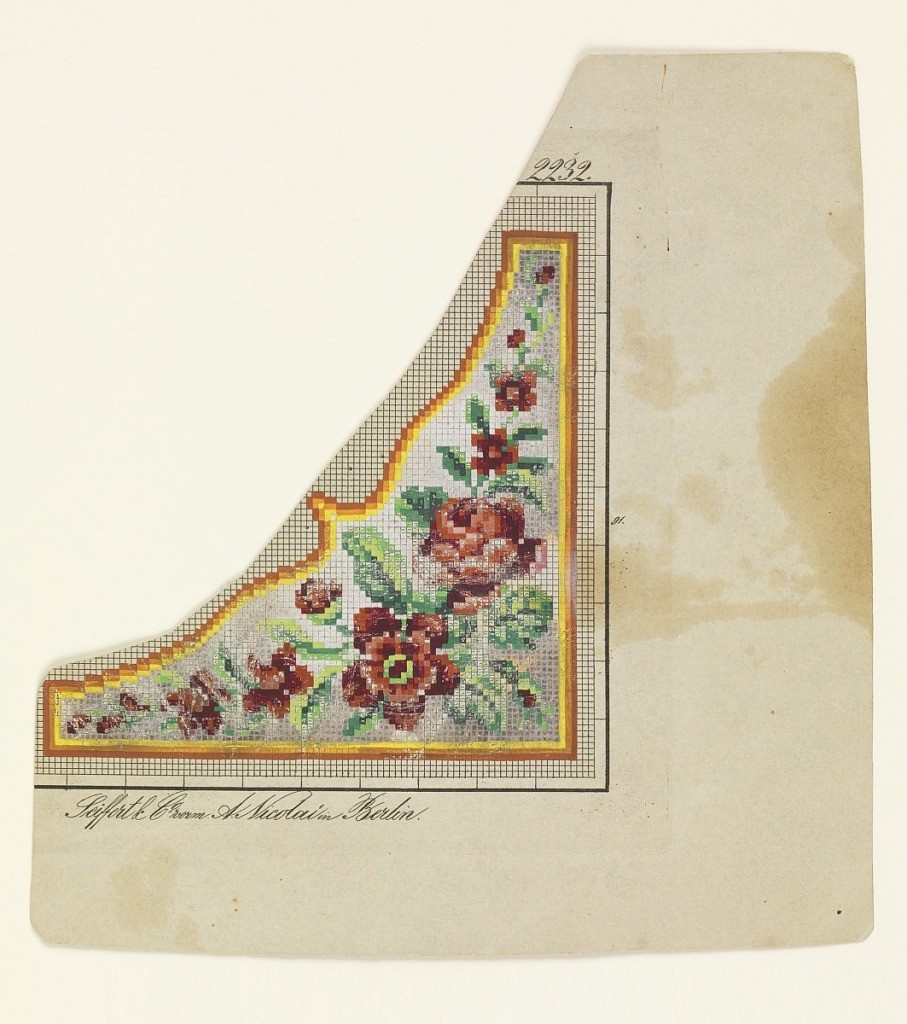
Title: Design for Textile
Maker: Seiffert and Co.
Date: ca. 1860
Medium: Brush and gouache on pre-printed squared paper
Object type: Drawing
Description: A pattern for a corner design, composed of flowers and leaves within a frame.